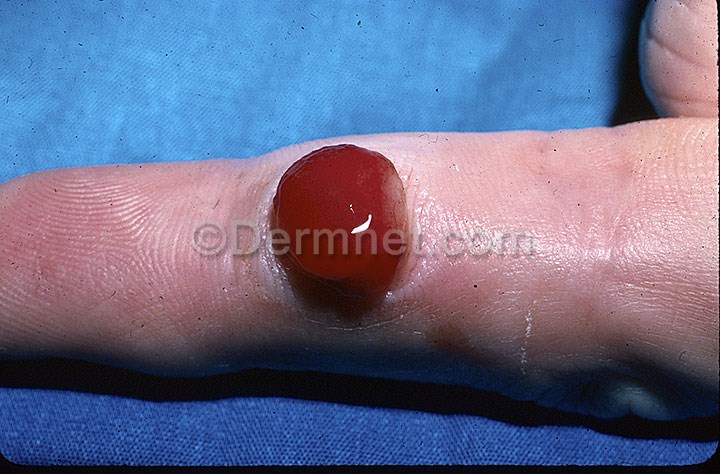
Disease: Vascular Tumors